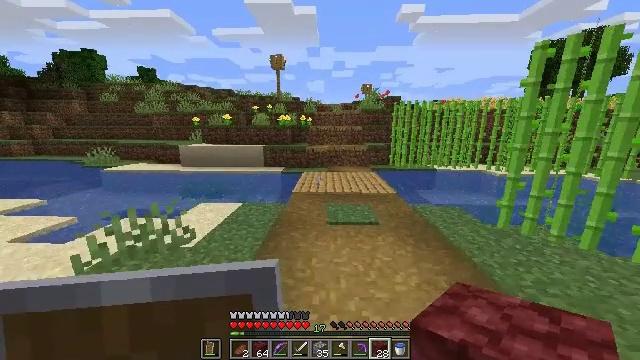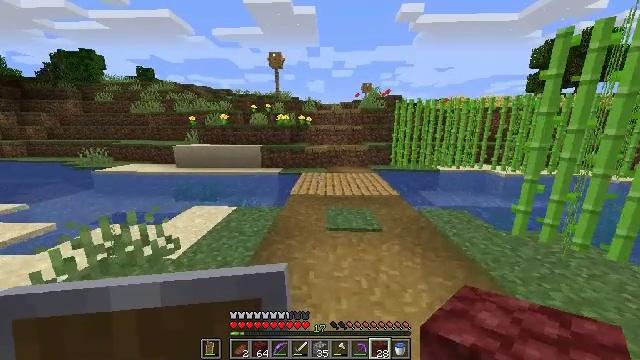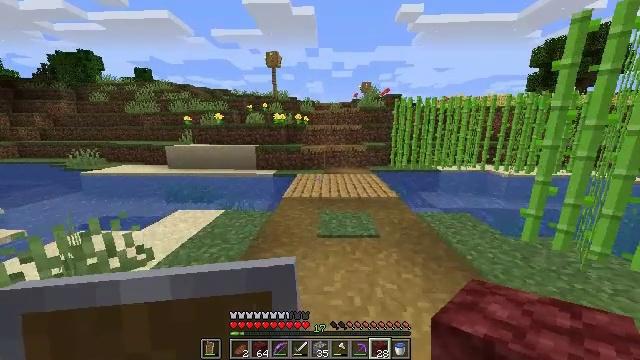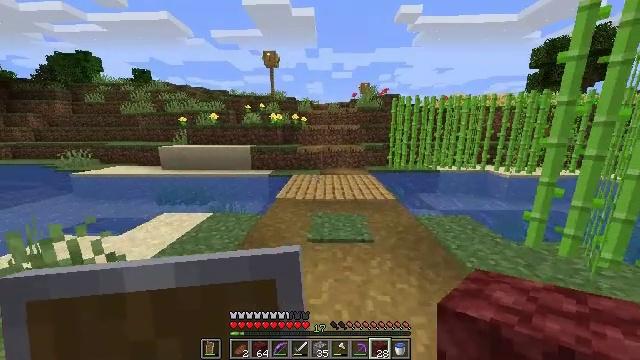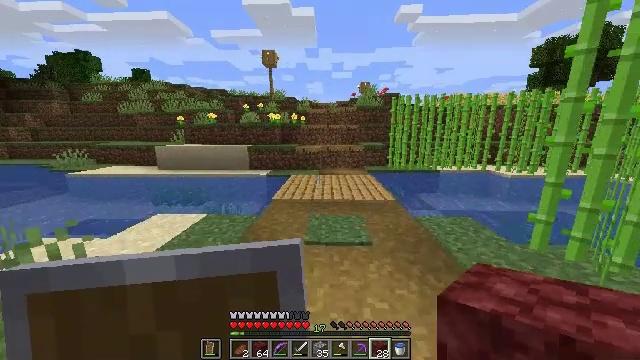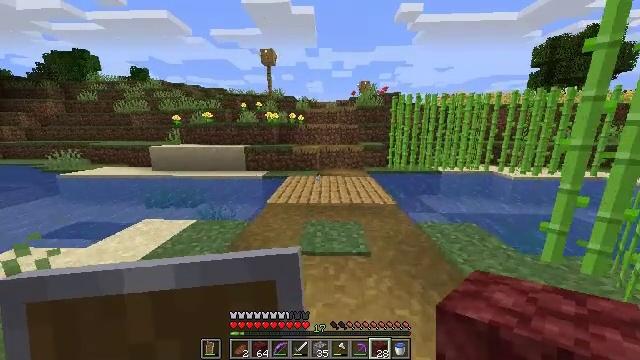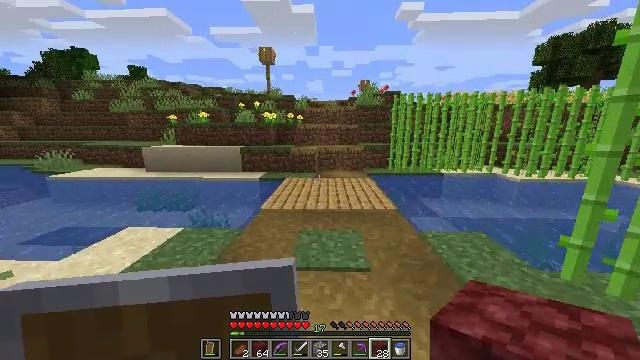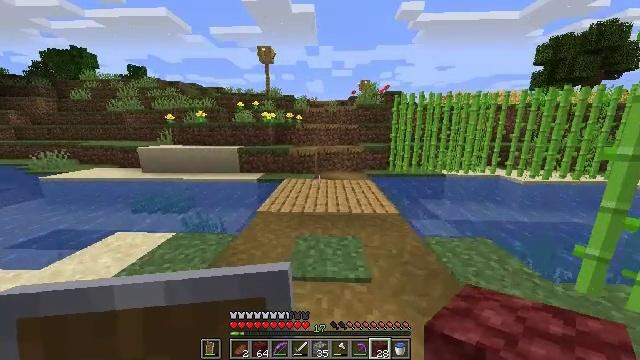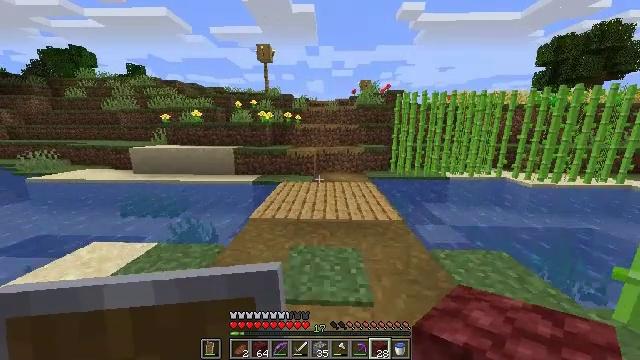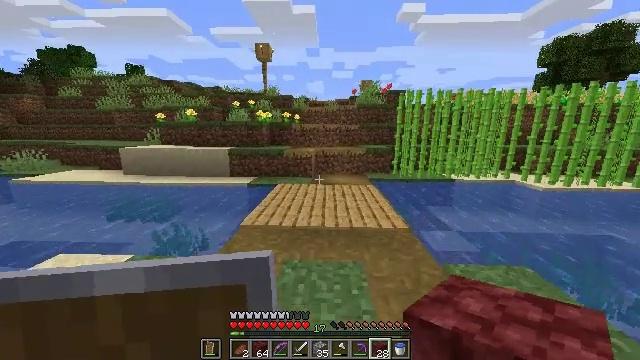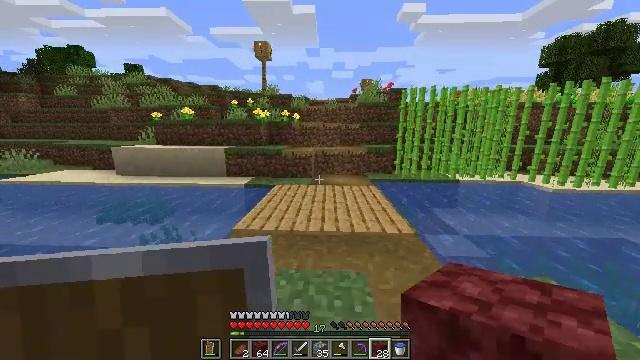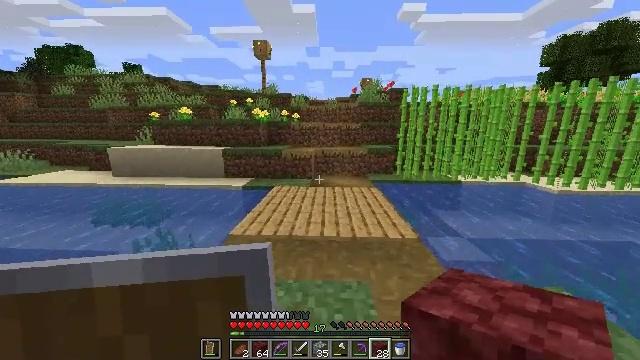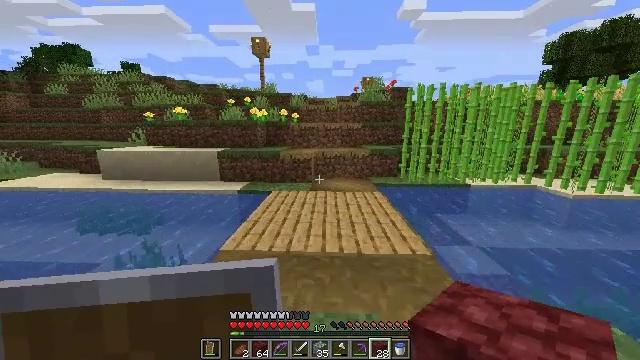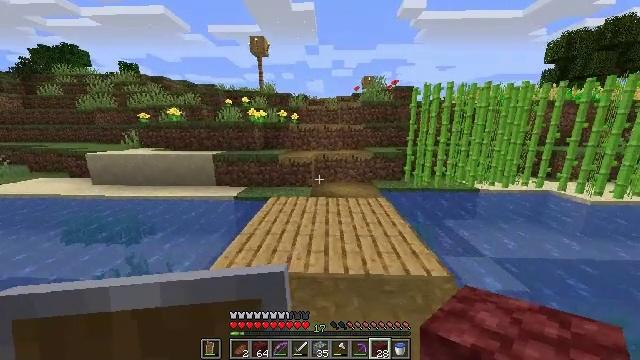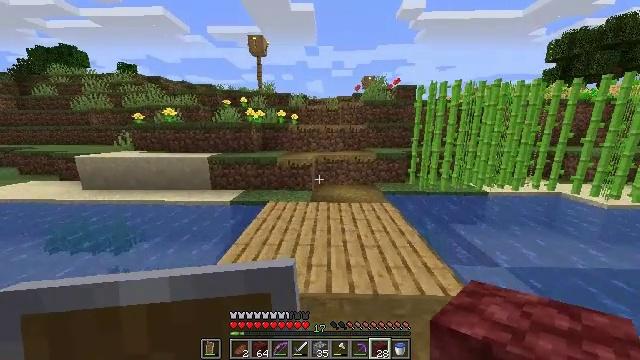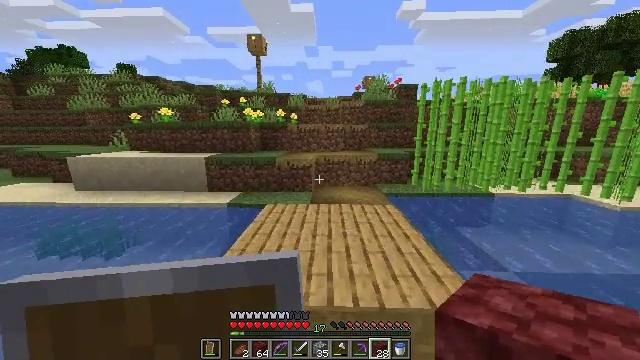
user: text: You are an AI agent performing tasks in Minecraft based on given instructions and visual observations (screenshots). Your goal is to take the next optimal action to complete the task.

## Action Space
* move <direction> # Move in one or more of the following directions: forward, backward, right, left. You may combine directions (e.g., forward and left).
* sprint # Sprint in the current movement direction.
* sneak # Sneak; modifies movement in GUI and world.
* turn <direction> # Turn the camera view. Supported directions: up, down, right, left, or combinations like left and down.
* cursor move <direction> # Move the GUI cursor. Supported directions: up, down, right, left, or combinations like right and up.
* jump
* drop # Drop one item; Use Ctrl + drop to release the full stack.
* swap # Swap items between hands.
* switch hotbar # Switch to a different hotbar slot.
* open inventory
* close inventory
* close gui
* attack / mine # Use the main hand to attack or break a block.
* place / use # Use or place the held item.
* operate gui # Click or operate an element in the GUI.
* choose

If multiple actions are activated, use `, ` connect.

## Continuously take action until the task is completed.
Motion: motion action
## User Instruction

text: Mine potatoes from the farmland.
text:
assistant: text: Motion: move forward and move right
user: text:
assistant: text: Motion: move forward and move right
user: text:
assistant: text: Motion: move forward and move right
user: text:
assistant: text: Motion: move forward
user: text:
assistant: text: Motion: move forward
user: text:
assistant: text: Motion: move forward
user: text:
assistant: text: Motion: move forward
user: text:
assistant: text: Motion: move forward
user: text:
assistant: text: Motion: move forward
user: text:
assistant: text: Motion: move forward
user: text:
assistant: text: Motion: move forward
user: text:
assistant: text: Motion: move forward
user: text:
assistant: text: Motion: move forward
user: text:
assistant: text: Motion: move forward
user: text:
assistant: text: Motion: move forward
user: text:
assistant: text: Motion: move forward
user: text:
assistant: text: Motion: move forward
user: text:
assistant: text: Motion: move forward
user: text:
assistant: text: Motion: move forward
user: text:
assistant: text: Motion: move forward, turn right
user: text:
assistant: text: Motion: move forward, turn right
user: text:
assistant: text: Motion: move forward, turn right
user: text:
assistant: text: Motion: move forward, turn right
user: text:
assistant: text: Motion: move forward, turn right
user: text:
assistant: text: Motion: move forward, turn right
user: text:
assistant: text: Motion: move forward, turn right
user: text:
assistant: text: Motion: move forward, turn right
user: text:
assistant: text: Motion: move forward
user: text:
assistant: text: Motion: move forward, turn right
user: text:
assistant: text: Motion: move forward, turn right